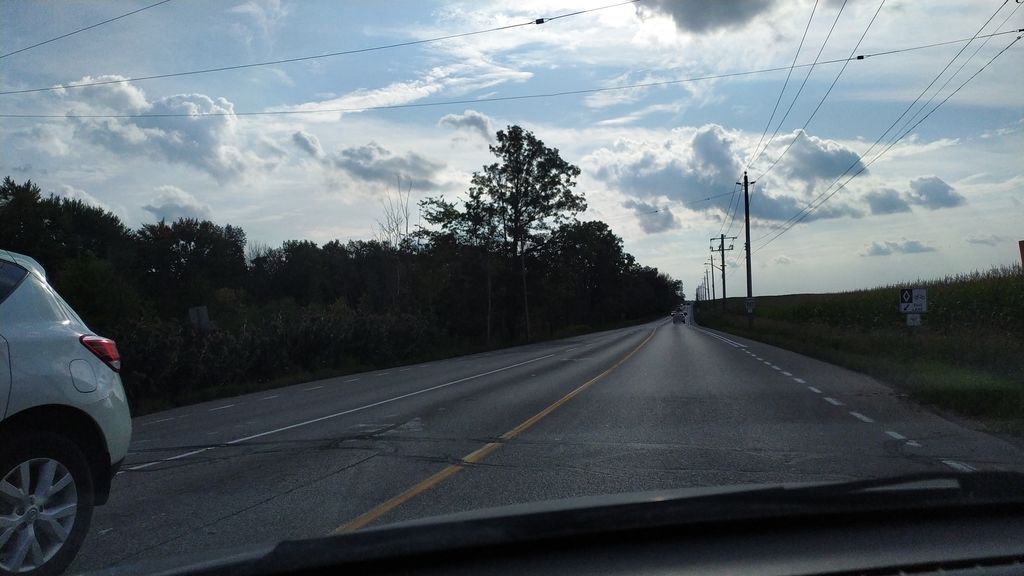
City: kitchener-waterloo